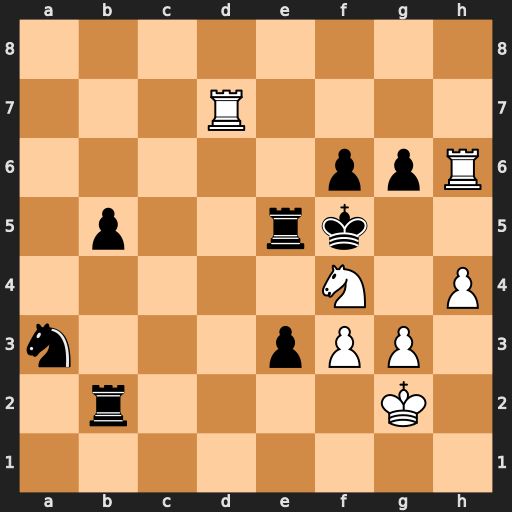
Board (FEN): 8/3R4/5ppR/1p2rk2/5N1P/n3pPP1/1r4K1/8
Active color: w
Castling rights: -
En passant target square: -
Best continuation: Kh3 Rf2 h5 Rxf3 hxg6